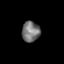
Tissue: skin
Cell type: Epithelial cells
Senescence score: 0.2818
Nuclear area (px): 360
Mean DAPI intensity: 117.022